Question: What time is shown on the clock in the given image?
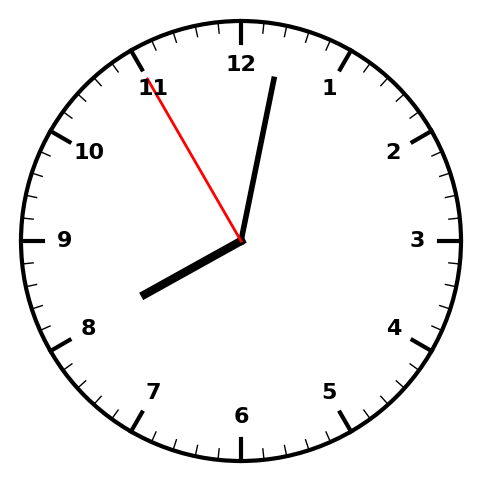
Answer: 08:01:55